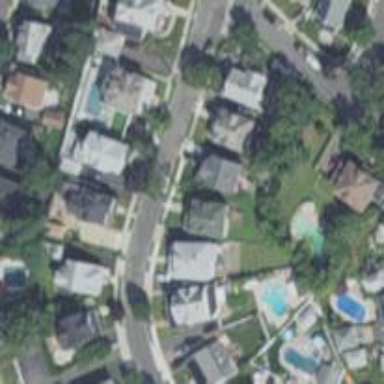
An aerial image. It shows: Neighborhood.